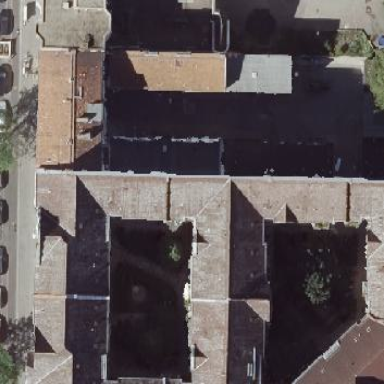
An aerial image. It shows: The image shows part of apartment building.